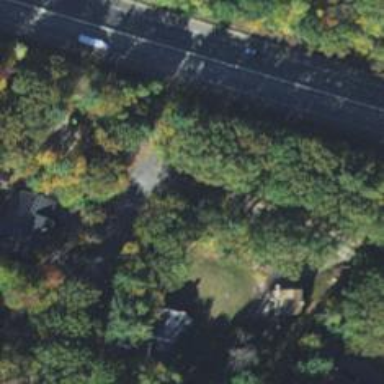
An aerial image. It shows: Abandoned road.